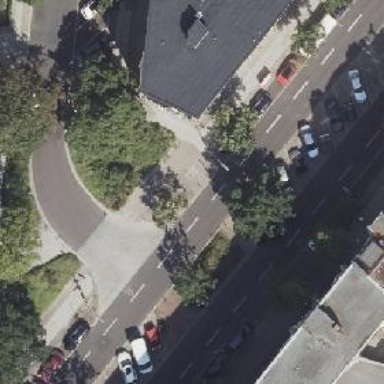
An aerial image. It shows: Unmarked crossing on asphalt footway.